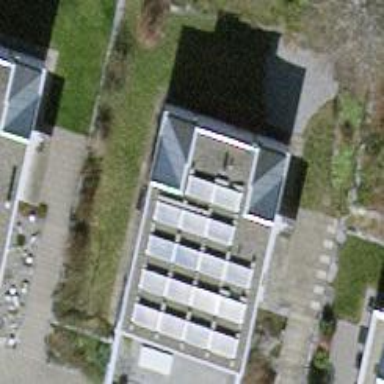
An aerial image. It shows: Small solar photovoltaic panel used as generator to produce electricity.